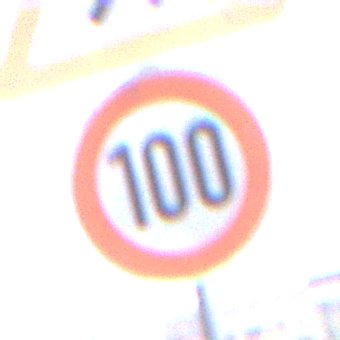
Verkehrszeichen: Geschwindigkeit100
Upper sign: KreuzungOderEinmuendung
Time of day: MorningAfternoon
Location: Outdoor (Urban)
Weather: Overcast
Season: NotSpecified
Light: Natural